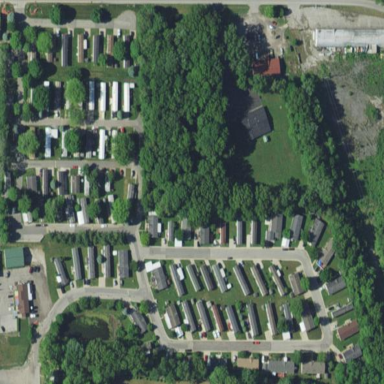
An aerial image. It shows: Residential area designated as trailer park.